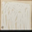
Piece: xx